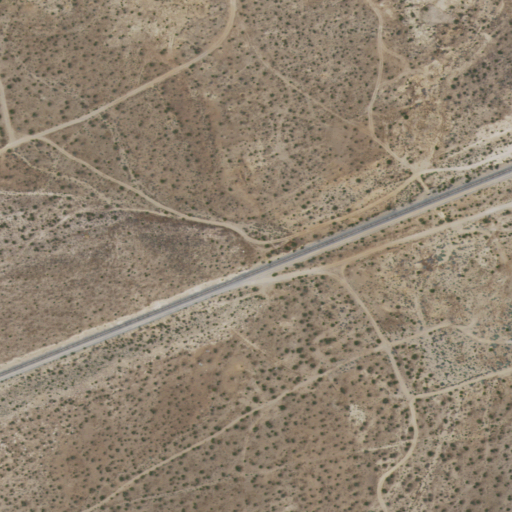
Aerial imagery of valley in California named Phoenix Gulch containing only shrub